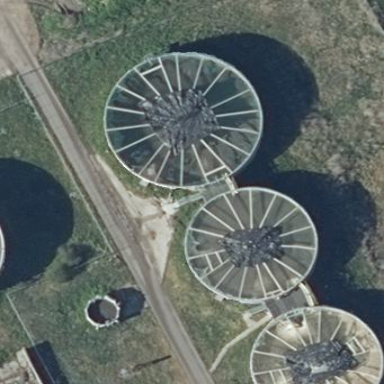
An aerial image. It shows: Storage tank which is man-made.